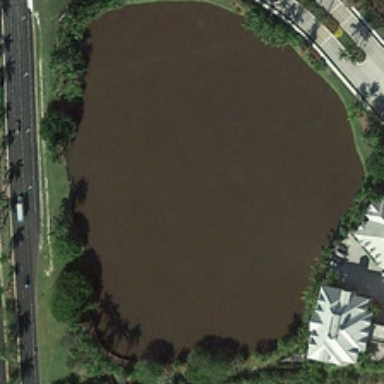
An almost circle pond surrounded by green trees is near a road .